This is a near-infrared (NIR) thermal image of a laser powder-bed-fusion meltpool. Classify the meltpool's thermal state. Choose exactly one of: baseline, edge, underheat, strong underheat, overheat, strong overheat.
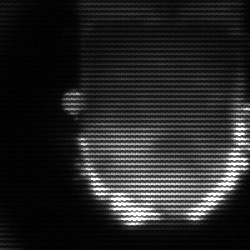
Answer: baseline